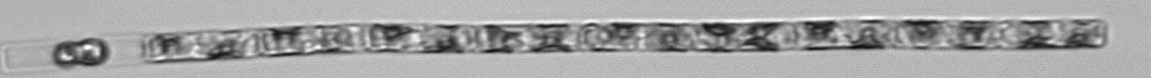
Label: Guinardia_delicatula_TAG_internal_parasite